Field crop: maize
Growth stage: 2
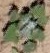
Species: chenopodium